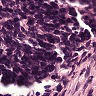
Metastatic tissue present: no